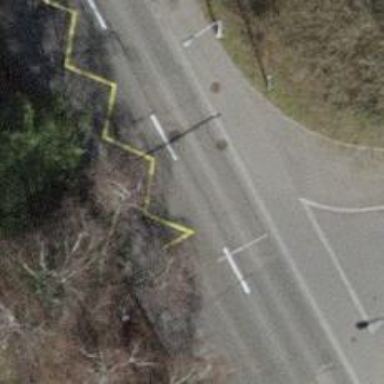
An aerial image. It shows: Trolleybus stop position for public transport.